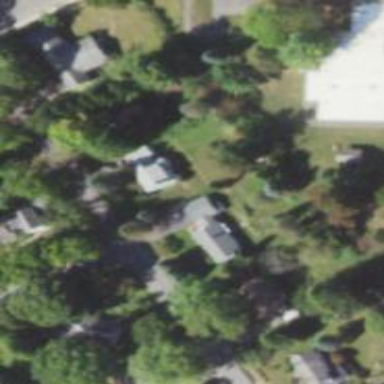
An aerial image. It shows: Neighborhood.